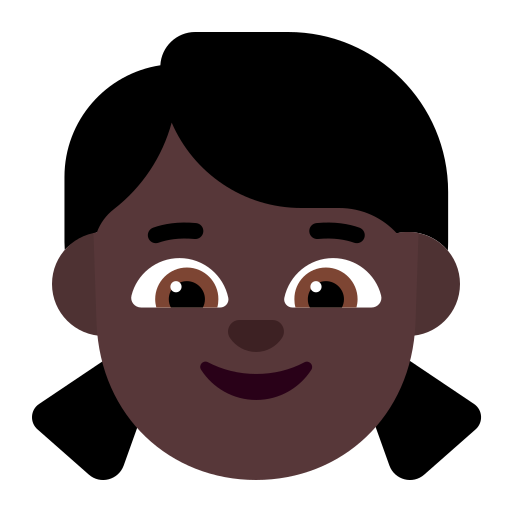
girl flat dark